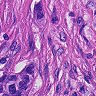
Metastatic tissue present: yes